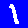
Digit: 1